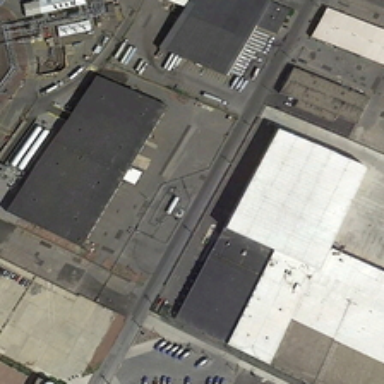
Several large buildings are in an industrial area .